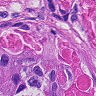
Metastatic tissue present: yes